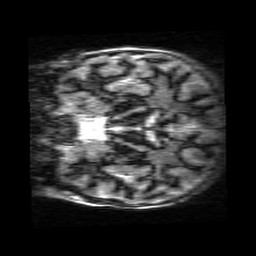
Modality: MP2RAGE
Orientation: coronal
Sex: male
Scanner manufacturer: siemens
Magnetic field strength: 3 T
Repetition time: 5 s
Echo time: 0.00355 s